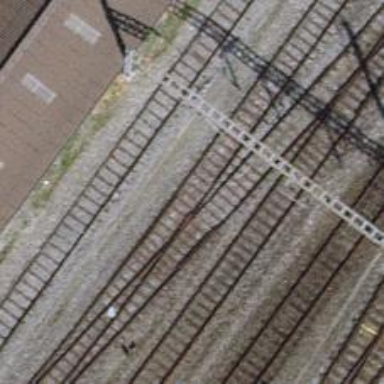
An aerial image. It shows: Railway yard with single rail track. The electrified track has contact line for power supply.